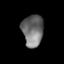
Tissue: lung
Cell type: Epithelial cells
Senescence score: 0.1262
Nuclear area (px): 655
Mean DAPI intensity: 112.559